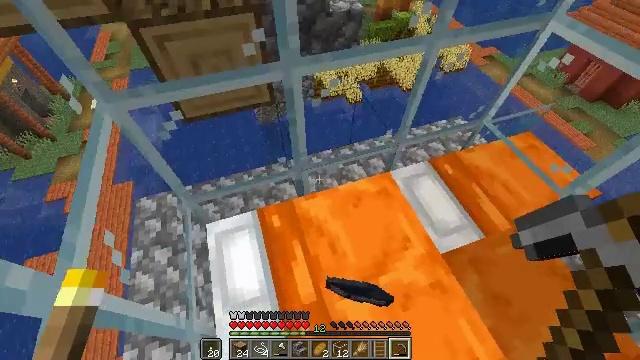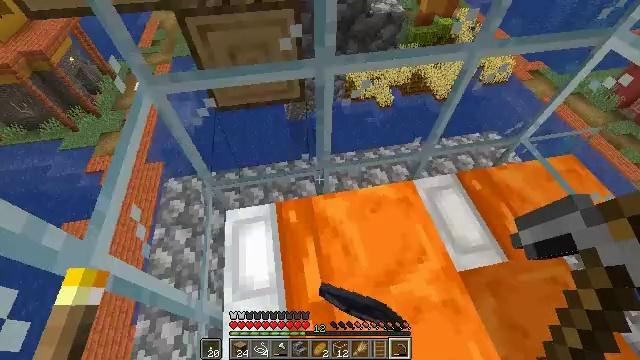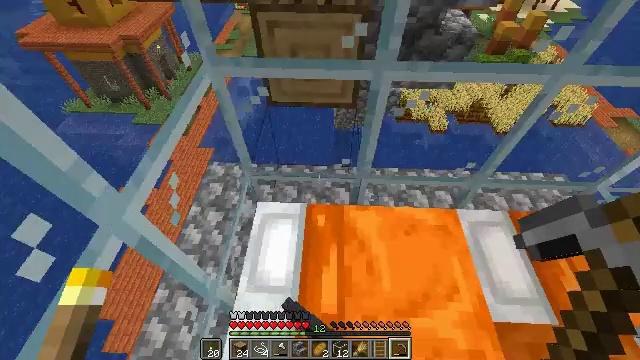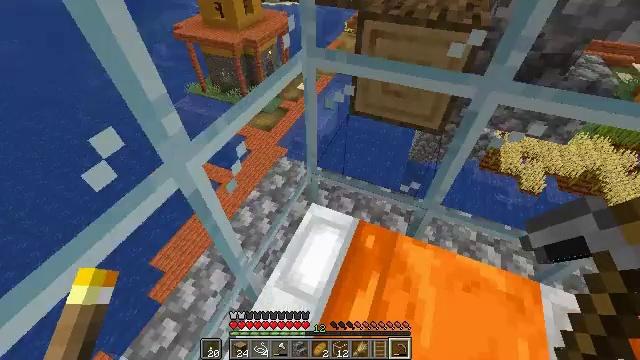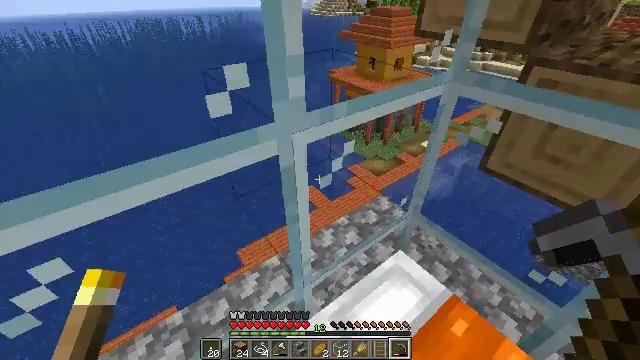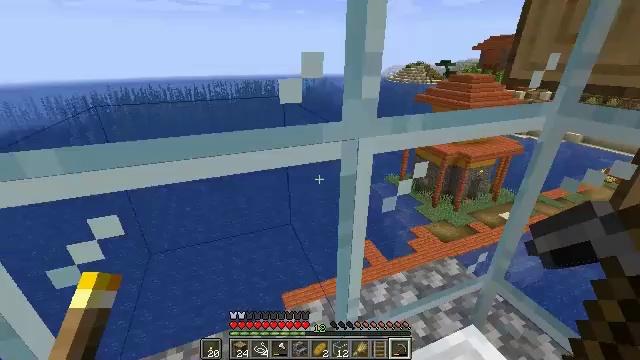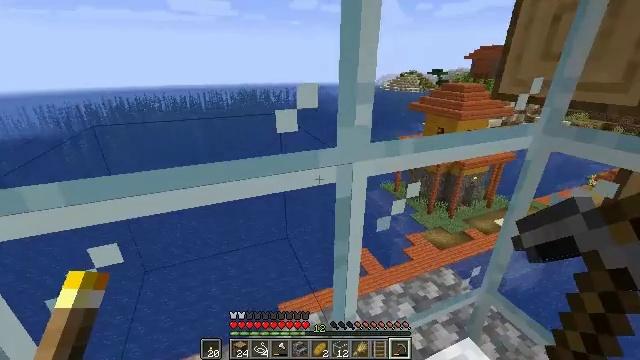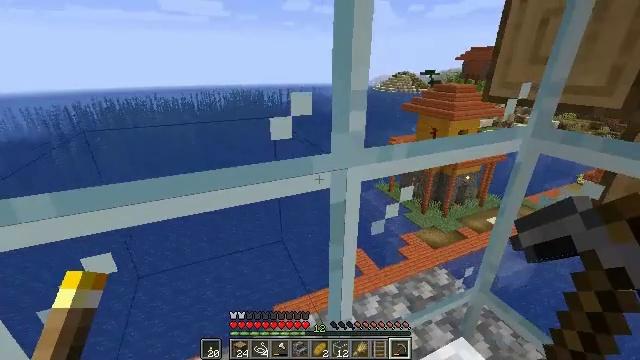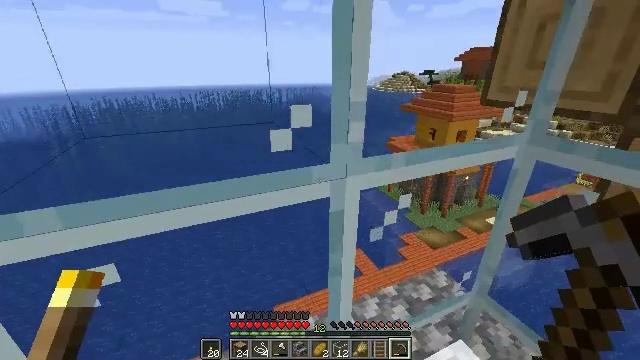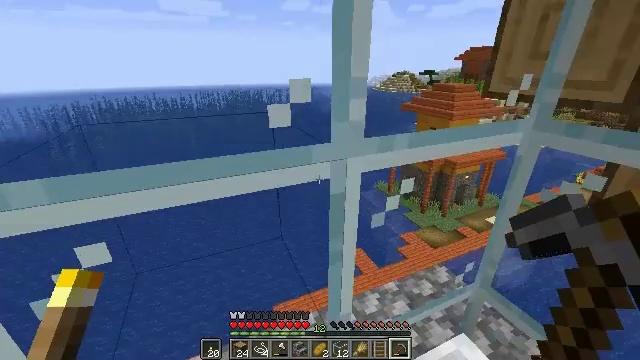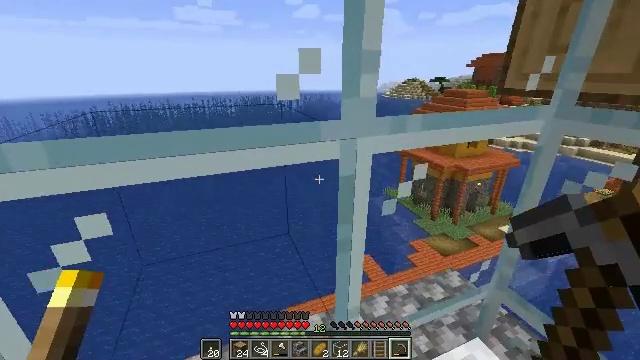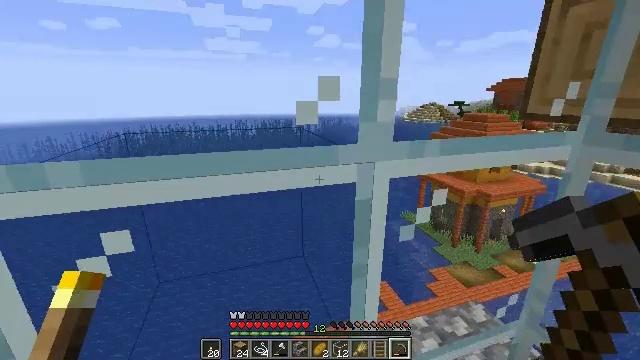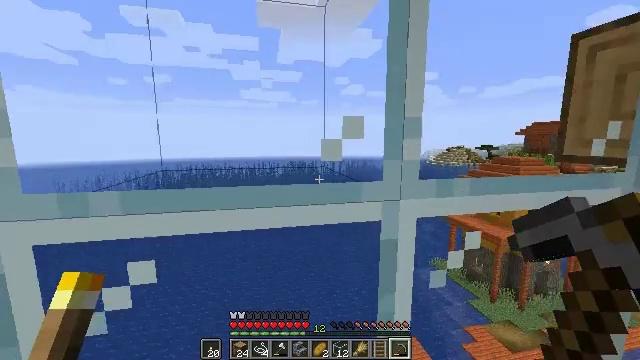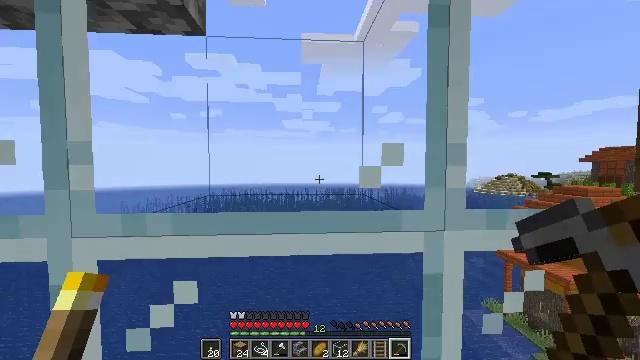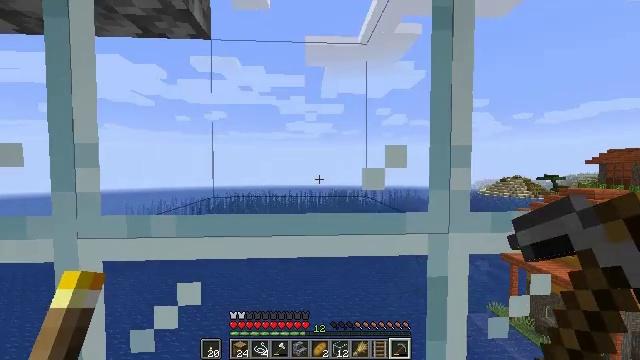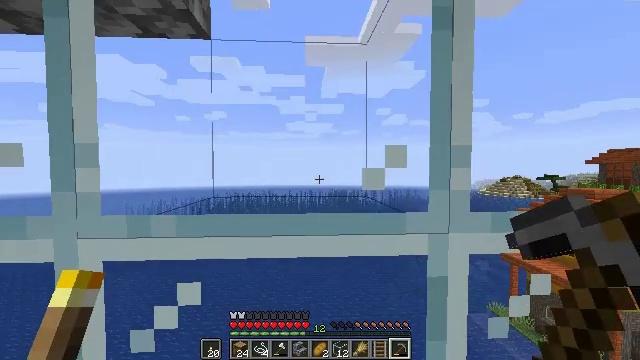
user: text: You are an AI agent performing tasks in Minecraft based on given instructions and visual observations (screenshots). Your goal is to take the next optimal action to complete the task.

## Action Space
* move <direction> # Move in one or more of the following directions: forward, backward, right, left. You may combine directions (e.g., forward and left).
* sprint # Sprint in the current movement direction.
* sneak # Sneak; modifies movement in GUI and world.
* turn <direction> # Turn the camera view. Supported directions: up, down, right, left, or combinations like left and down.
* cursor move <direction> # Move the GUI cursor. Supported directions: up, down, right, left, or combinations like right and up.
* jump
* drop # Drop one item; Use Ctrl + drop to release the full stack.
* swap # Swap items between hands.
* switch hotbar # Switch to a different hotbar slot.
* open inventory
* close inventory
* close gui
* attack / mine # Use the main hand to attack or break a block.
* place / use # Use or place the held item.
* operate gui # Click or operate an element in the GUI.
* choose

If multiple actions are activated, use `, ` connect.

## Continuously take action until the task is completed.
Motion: motion action
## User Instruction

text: Remove the glass to use the space.
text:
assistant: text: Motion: turn left
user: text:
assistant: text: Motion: turn left and up
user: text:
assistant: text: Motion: turn left and up
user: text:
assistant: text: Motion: turn left and up
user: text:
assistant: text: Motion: turn left and up
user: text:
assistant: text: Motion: turn right and up
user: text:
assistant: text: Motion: turn right
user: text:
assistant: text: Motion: no_op
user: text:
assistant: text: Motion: no_op
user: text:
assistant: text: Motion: turn left and up
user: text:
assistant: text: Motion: turn left and up
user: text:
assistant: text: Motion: turn left and up
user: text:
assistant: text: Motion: turn left and up
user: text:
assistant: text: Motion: no_op
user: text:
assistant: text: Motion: attack / mine
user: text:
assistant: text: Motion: attack / mine
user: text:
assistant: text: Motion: attack / mine
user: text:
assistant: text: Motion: attack / mine
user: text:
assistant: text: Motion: attack / mine
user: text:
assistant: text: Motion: attack / mine
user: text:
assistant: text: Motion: attack / mine
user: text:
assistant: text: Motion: attack / mine
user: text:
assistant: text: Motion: attack / mine
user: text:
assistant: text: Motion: attack / mine
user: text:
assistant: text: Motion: attack / mine
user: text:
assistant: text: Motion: attack / mine
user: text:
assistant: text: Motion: attack / mine
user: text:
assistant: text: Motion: attack / mine
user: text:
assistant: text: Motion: attack / mine
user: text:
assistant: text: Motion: attack / mine